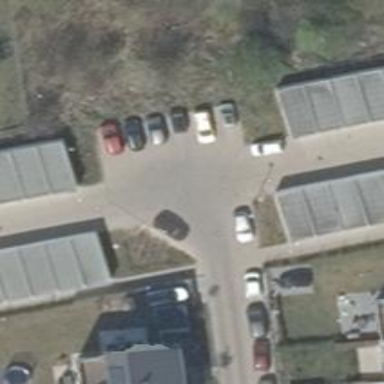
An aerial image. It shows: Service road without sidewalk.